Aerial crown-view tile of a tropical tree (Barro Colorado Island, Panama), acquired 20250616:
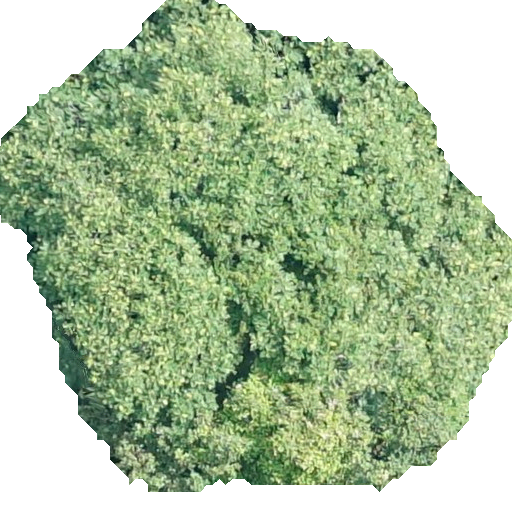
Species: Dipteryx oleifera
GBIF accepted scientific name: Dipteryx oleifera
Crown area: 270.567 m²